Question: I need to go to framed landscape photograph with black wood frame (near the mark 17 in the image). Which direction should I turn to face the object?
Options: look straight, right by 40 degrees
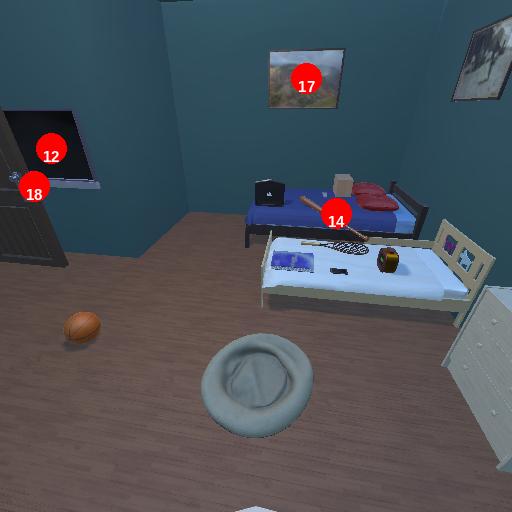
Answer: look straight